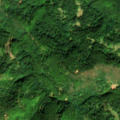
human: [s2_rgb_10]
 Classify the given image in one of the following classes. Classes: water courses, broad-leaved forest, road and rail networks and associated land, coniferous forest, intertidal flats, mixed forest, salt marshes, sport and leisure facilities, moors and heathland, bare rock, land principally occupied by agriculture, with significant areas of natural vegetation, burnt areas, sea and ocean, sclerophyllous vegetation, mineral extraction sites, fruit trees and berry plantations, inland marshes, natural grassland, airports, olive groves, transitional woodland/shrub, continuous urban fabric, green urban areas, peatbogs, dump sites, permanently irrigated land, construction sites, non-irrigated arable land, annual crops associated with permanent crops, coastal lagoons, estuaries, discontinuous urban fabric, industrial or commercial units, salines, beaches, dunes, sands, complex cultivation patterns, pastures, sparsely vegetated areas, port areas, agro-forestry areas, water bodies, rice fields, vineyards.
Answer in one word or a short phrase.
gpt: broad-leaved forest, transitional woodland/shrub